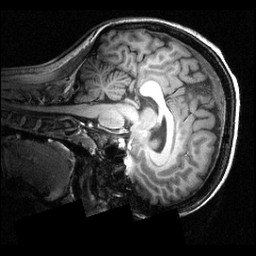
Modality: T1w
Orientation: sagittal
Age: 25
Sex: female
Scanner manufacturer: siemens
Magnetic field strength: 3.951 T
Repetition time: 1.5 s
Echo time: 0.00335 s